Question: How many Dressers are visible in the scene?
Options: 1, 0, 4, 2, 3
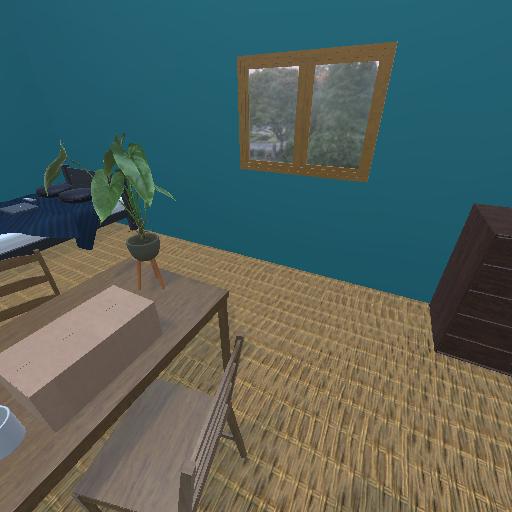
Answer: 1